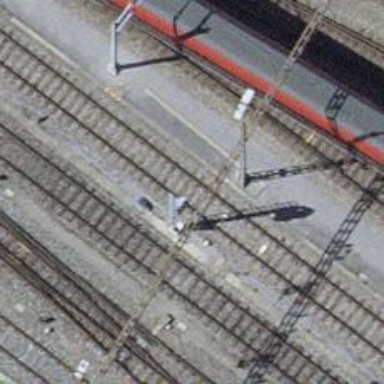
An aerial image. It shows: Railway signal.